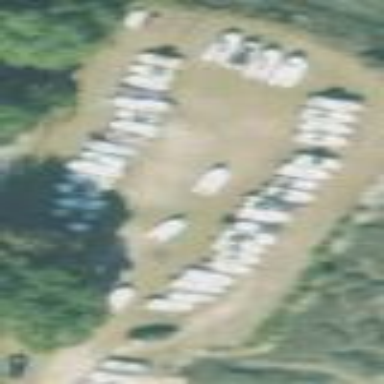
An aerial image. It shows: Boatyard located near waterway.